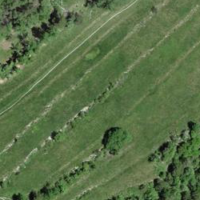
EUNIS habitat code: 44
Species observed at this site:
Prunus spinosa